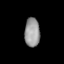
Tissue: lung
Cell type: Others
Senescence score: 0.7
Nuclear area (px): 431
Mean DAPI intensity: 152.183